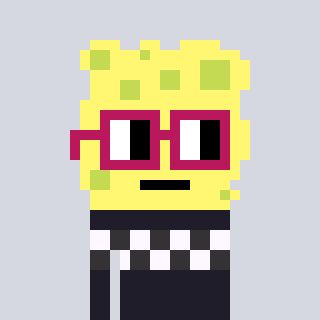
a pixel art character with square dark red glasses, a sponge-shaped head and a grayscale-colored body on a cool background